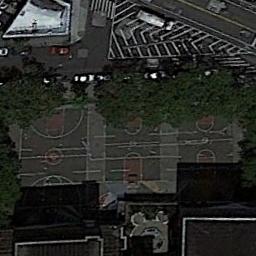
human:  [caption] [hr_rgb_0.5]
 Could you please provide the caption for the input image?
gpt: There is a basketball court surrounded by trees next to some buildings .

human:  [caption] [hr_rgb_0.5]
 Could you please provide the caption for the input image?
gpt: Three basketball courts next to a area marked by white slashes and some buildings beside .

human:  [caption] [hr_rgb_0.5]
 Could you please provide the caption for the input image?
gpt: Two rows of cars were parked beside the basketball court .

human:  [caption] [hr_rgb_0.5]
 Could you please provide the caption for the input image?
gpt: In front of the buildings are some basketball courts,Which were separated with the roads by some trees .

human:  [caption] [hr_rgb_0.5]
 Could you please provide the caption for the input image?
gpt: Many trees are near the basketball court .